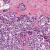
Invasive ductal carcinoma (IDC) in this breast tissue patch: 1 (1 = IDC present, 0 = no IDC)